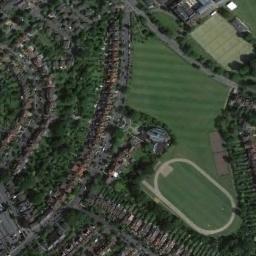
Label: ground_track_field